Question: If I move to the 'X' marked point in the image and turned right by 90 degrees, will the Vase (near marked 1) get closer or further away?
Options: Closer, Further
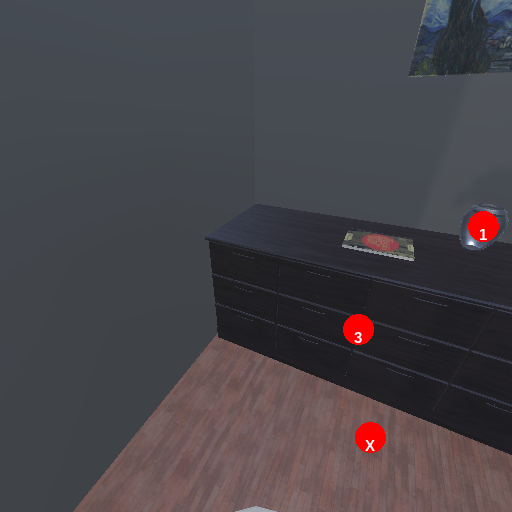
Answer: Closer